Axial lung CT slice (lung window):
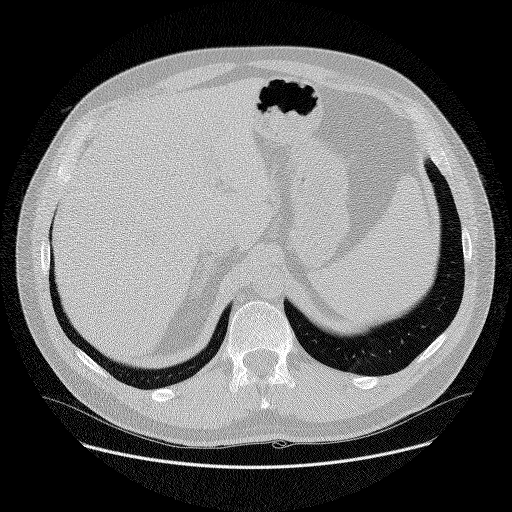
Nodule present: no